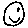
Label: smiley face